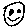
Label: smiley face